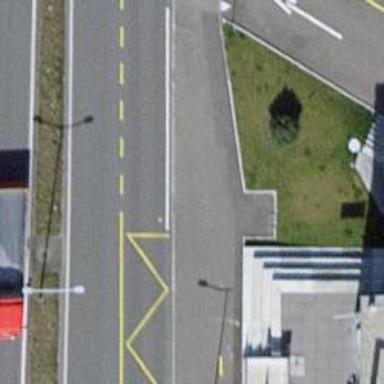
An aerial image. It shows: Platform for public transport on the road.